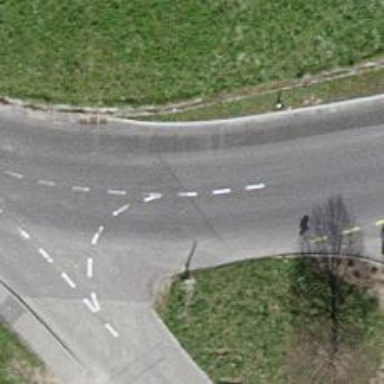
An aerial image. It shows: Tertiary road.